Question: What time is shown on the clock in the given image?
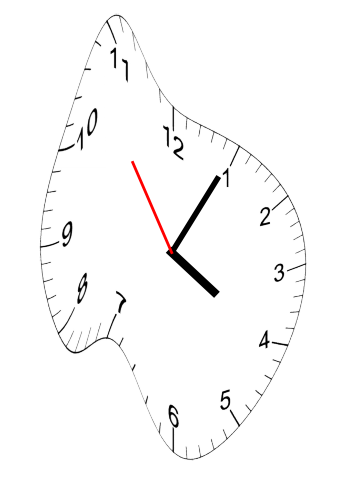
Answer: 04:04:54